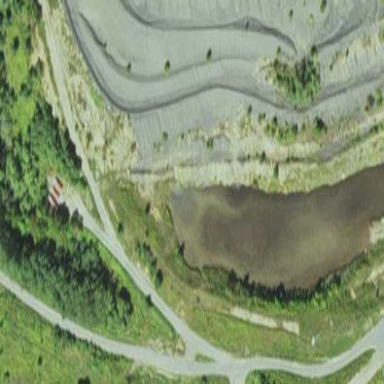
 which is man-made and also classified as tailings pond."